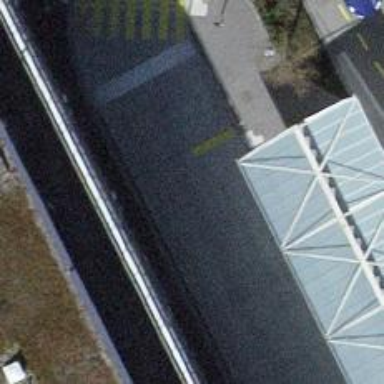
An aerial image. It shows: Bus stop with designated stop position for public transport.